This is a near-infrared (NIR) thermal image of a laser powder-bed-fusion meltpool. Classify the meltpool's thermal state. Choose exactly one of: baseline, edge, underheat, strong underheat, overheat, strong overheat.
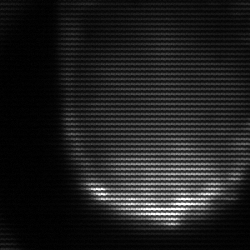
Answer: edge